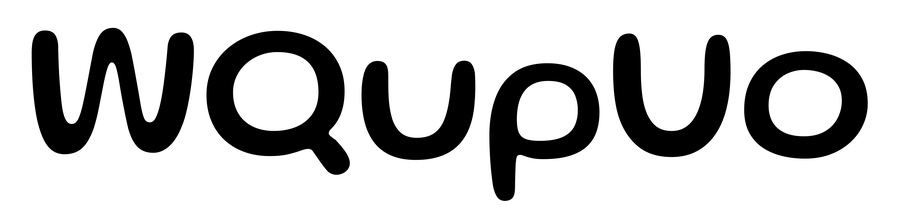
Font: Gluten_Regular